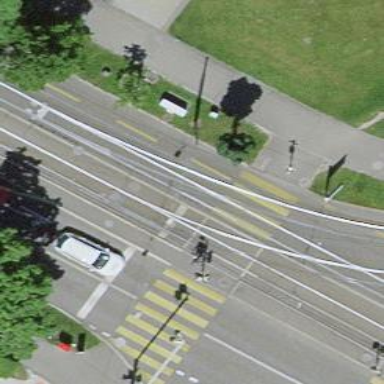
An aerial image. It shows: Tram crossing on the railway.